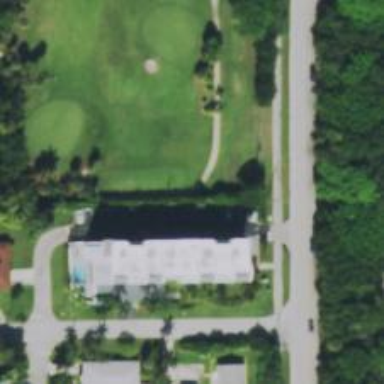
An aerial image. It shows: Golf cartpath that is also road path.